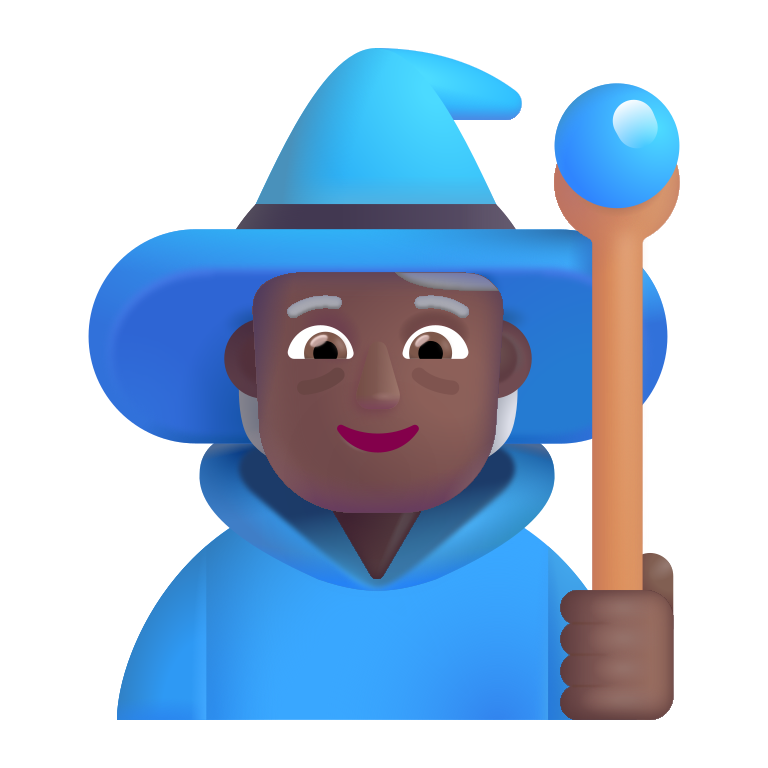
person mage color  dark